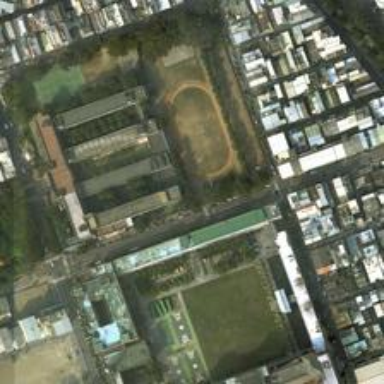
You can see the buildings are neatly arranged here, and the middle of the rectangular area there are football fields, basketball courts and other sports venues .